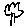
Label: tree